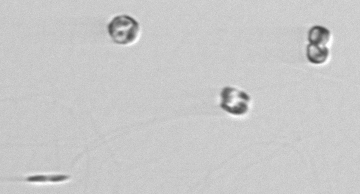
Label: Thalassiosira_sp_aff_mala